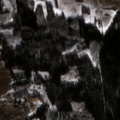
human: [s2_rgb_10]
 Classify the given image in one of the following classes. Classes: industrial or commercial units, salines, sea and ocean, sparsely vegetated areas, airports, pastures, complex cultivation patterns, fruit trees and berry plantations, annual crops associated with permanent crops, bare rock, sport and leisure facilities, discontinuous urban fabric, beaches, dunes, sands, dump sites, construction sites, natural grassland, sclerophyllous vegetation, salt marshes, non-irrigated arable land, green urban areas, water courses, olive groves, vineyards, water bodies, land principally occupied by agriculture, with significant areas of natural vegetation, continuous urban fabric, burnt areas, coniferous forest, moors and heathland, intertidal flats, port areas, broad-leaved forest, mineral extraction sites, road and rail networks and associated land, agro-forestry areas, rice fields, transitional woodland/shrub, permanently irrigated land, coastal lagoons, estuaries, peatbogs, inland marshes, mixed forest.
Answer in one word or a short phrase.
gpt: non-irrigated arable land, complex cultivation patterns, coniferous forest, mixed forest, transitional woodland/shrub